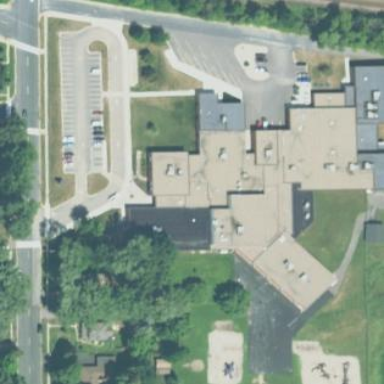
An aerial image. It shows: School building.